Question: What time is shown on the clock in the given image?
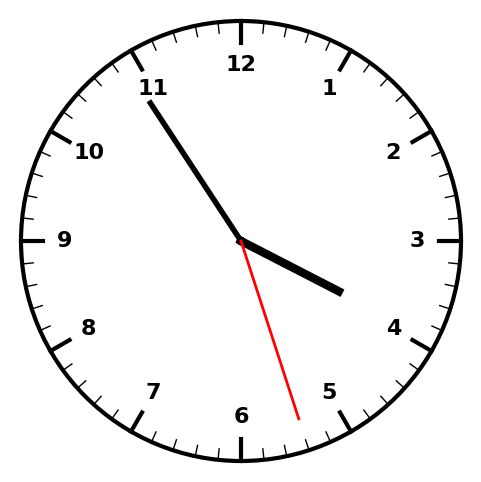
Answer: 03:54:27